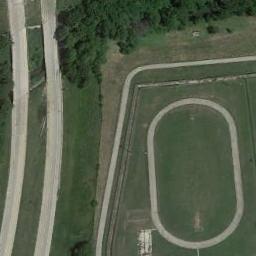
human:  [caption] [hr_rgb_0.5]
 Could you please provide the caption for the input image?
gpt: There is a small track in the upper left corner .

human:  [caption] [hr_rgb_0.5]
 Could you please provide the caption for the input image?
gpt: The track and field are built on the lawn, Next to the woods .

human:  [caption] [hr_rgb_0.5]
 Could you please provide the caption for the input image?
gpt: The ground track field is on a lawn and two roads are next to the ground track field .

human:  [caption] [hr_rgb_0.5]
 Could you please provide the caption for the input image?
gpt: There are two roads beside the ground track field .

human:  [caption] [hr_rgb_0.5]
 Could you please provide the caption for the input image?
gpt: There are green lawns around the ground track field with a gray track .